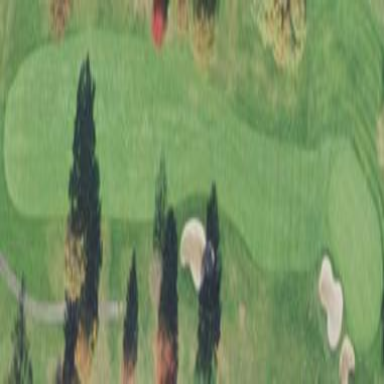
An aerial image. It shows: Grassy area designated as golf fairway.